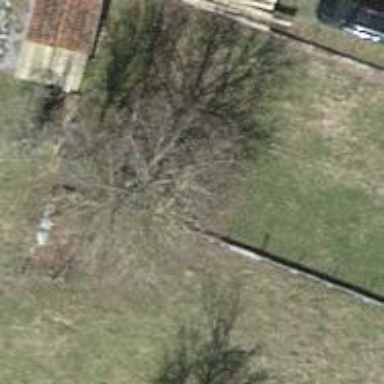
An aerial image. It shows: Urban tree adds touch of nature to the surroundings.